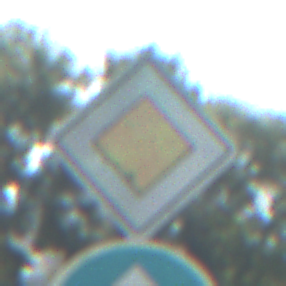
Verkehrszeichen: Vorfahrtsstrasse
Zusatzzeichen unten: VorgeschriebeneFahrtrichtungGeradeaus
Umgebung: Outdoor, Nature
Tageszeit: Midday
Wetter: Clear
Licht: Natural
Jahreszeit: NotSpecified
Kontrast: HighContrast